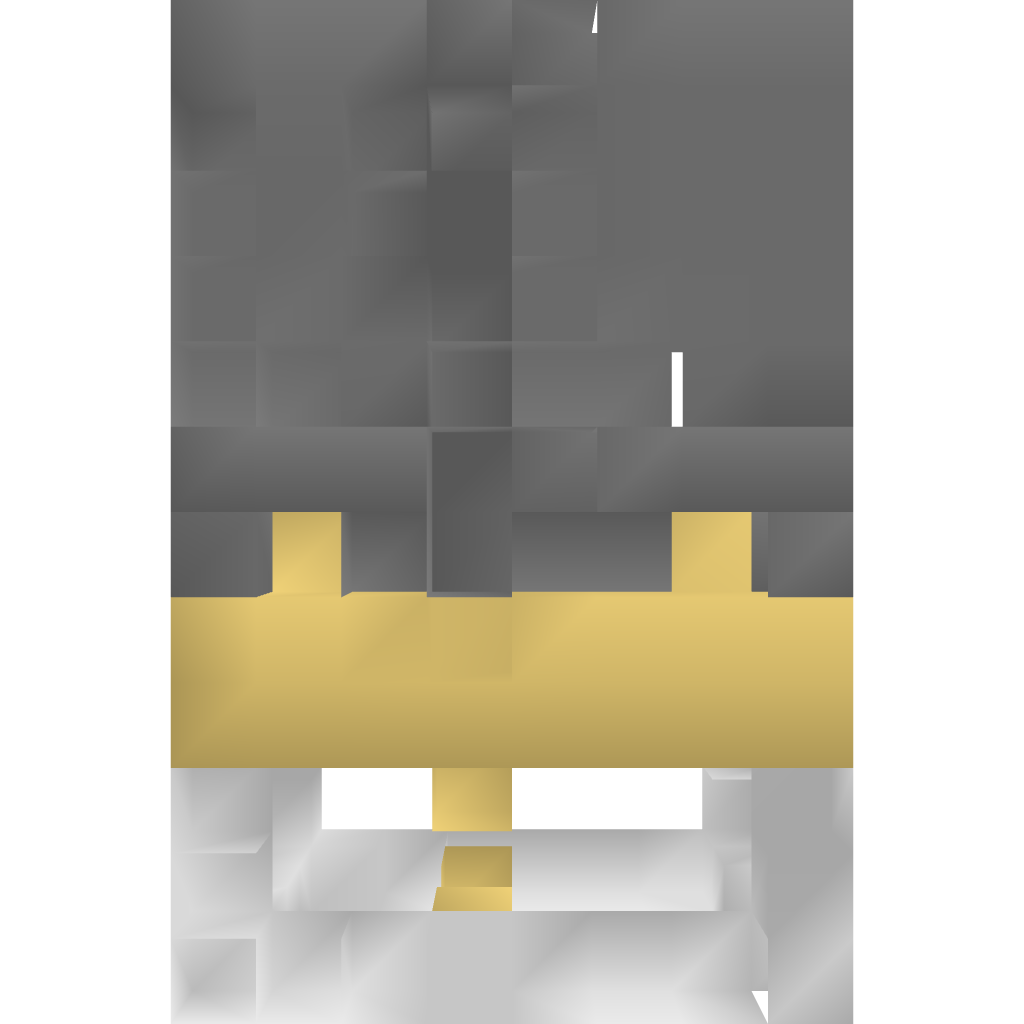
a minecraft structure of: Compact cobble generator bad low quality